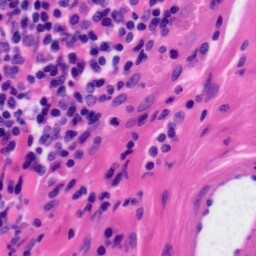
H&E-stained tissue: Tonsil